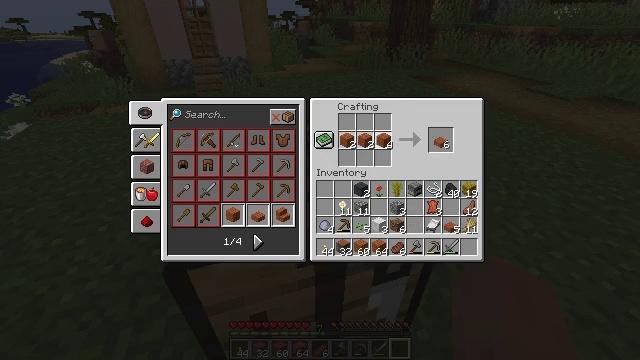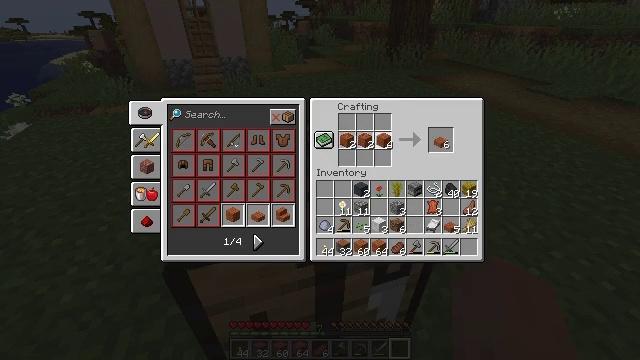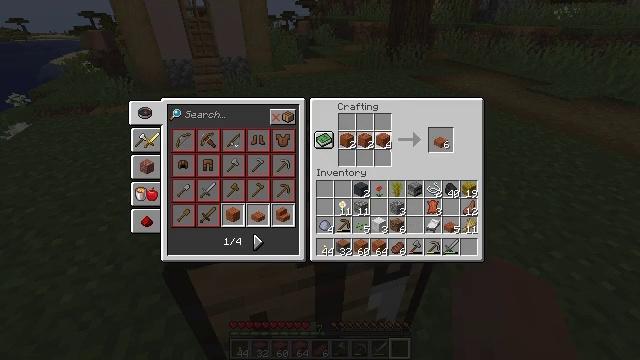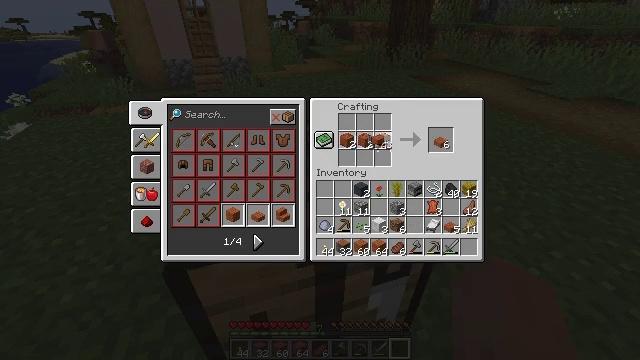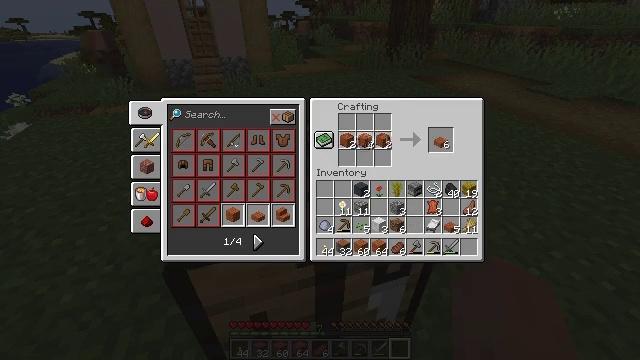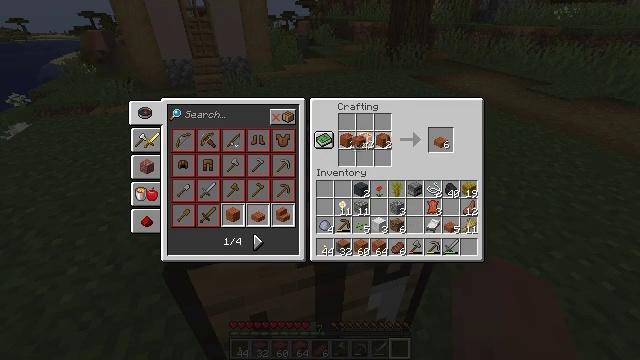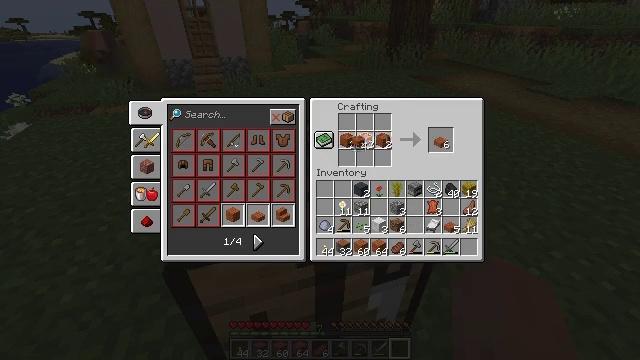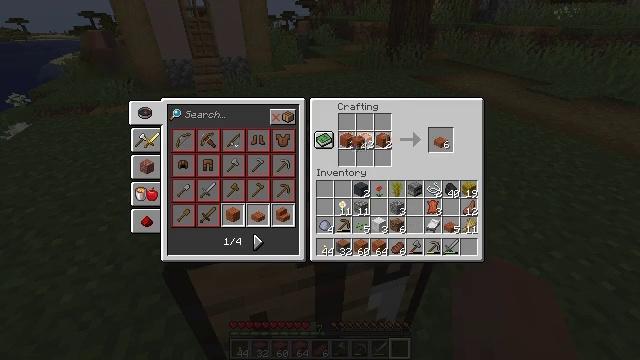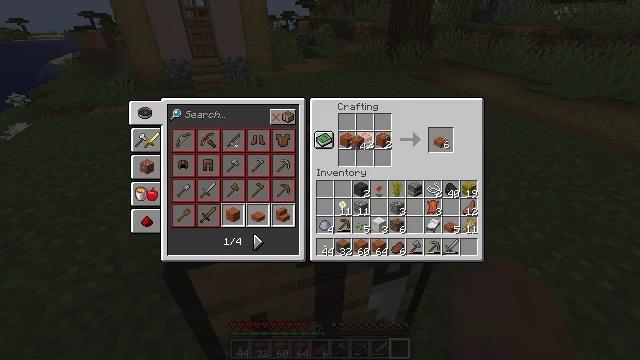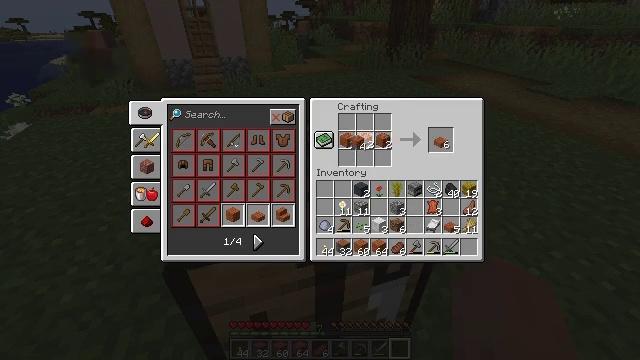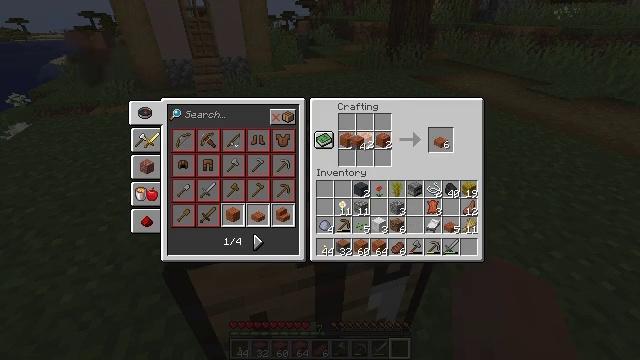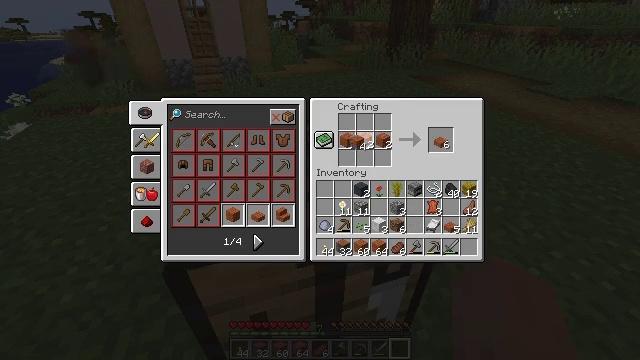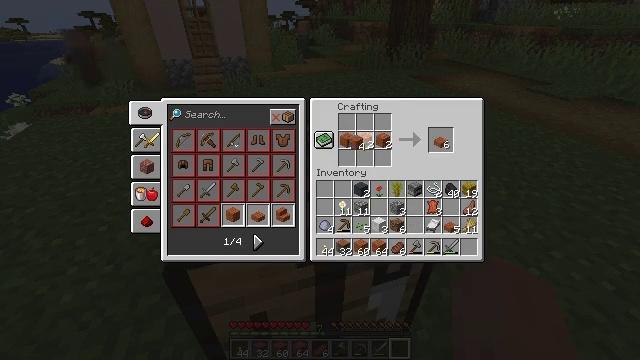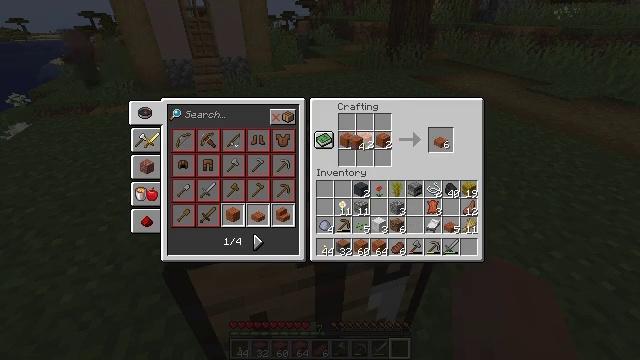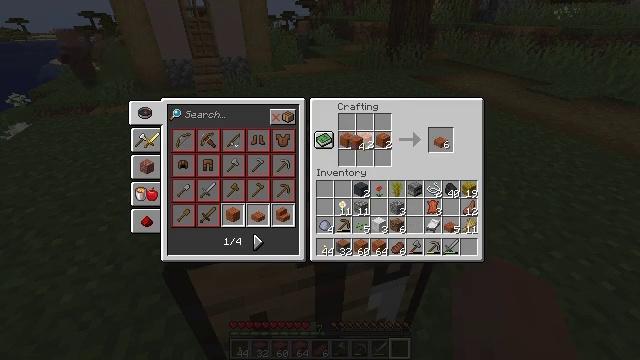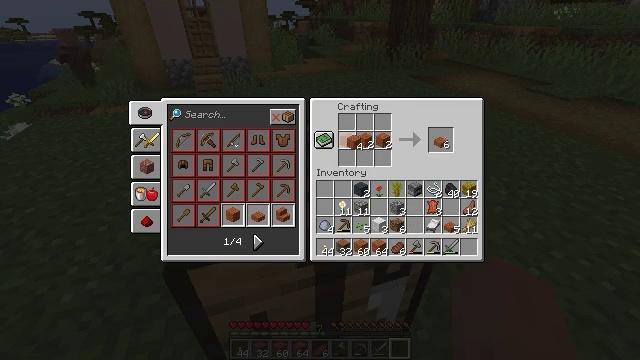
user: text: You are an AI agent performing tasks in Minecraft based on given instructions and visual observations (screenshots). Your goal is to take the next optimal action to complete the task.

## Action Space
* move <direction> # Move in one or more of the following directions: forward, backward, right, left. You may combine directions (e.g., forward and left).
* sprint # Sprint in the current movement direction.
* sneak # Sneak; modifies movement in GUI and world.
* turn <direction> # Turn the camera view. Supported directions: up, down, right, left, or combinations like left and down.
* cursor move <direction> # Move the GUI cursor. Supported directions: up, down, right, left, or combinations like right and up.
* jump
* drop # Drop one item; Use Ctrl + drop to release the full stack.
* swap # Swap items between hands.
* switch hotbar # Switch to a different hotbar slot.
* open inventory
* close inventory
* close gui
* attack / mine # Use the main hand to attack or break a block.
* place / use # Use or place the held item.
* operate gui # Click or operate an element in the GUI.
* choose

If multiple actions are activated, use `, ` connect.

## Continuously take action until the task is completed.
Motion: motion action
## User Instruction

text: Create an acacia slab with the crafting table.
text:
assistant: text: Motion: no_op
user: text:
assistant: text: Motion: no_op
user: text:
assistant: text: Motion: no_op
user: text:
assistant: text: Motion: cursor move left
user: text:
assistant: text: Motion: no_op
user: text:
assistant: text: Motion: no_op
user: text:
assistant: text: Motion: no_op
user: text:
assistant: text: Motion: no_op
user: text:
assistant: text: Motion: no_op
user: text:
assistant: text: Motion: no_op
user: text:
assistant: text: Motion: no_op
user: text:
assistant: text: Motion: no_op
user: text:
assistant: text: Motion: no_op
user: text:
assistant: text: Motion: no_op
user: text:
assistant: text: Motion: no_op
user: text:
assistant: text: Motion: no_op
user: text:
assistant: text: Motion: no_op
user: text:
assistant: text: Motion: no_op
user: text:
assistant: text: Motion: no_op
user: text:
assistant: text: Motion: no_op
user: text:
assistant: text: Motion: no_op
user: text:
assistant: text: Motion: no_op
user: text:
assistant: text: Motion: no_op
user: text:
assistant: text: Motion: choose
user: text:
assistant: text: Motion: choose
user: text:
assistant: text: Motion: choose
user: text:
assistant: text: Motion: choose
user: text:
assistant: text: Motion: cursor move right, choose
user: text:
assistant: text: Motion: choose
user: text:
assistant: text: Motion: choose